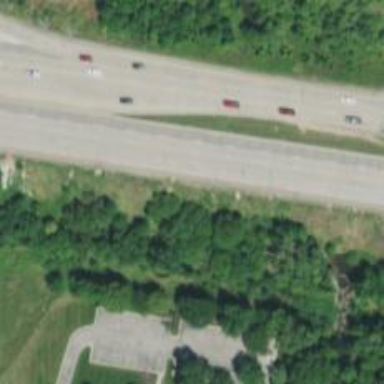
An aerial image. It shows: Primary highway.